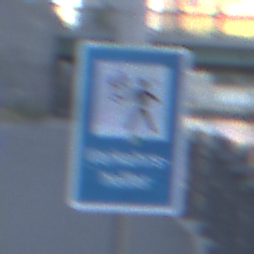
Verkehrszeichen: Verkehrshelfer
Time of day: SunriseSunset
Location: Outdoor (Urban)
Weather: Clear
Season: NotSpecified
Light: Natural